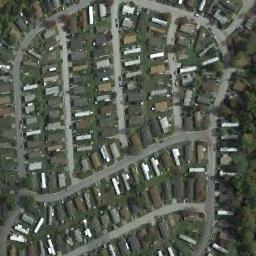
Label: mobile_home_park